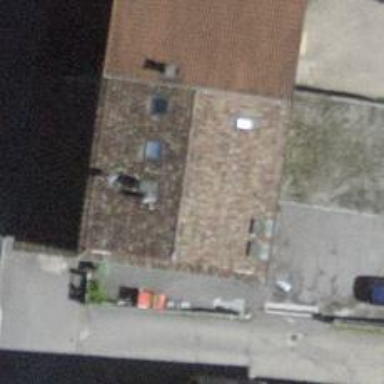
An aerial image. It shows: Bakery.